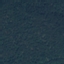
Label: Forest